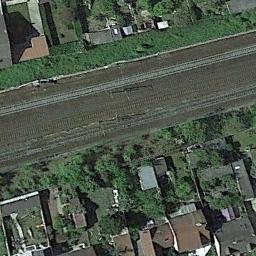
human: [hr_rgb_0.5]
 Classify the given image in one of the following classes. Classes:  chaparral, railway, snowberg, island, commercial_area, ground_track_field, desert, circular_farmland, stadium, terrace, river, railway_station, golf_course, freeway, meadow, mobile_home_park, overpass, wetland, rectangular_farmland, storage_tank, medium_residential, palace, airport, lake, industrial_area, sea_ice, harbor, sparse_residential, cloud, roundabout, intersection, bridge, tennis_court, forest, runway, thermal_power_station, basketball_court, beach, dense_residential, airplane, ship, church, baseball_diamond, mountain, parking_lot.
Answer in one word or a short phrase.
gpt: railway